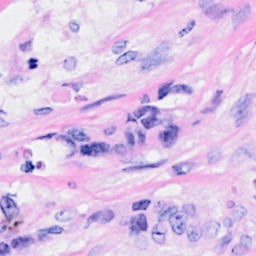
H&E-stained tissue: Breast